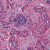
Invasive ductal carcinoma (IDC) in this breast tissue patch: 1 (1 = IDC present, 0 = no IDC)